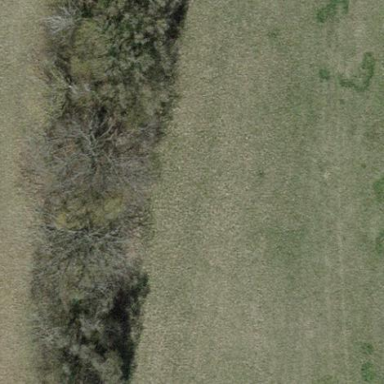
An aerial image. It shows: Patch of scrub vegetation.